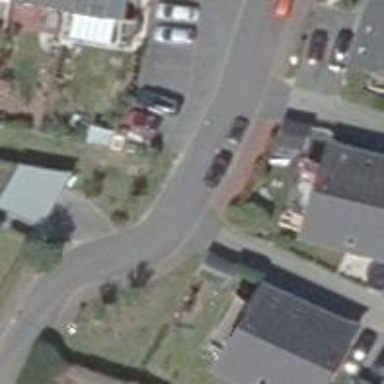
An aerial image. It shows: Paved residential road.